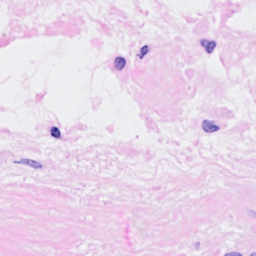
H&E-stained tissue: Breast